The plot shows one second of acceleration measured on a rotor kit. What is the most likely rotor condition (normal, misalignment, unbalance, looseness)?
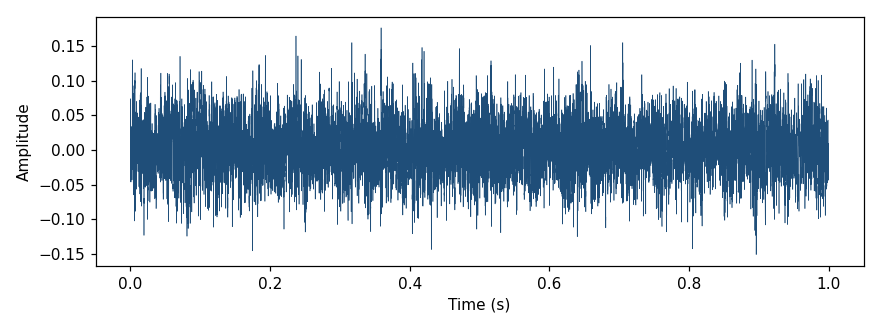
Answer: unbalance